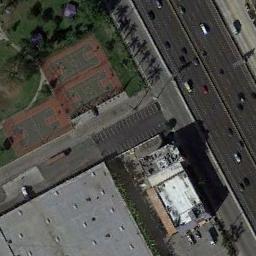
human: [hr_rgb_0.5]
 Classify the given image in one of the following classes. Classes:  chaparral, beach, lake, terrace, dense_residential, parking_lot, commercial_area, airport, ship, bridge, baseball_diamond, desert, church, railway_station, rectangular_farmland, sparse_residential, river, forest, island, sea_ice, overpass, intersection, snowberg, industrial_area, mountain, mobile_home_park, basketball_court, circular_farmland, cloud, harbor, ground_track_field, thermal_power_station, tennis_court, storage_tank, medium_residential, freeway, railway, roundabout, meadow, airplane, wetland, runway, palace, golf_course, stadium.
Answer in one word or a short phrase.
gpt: basketball_court